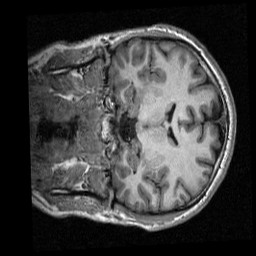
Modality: T1w
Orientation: coronal
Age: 25
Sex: male
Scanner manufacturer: siemens
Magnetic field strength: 3 T
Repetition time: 2.3 s
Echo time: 0.00298 s